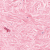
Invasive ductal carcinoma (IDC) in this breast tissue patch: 0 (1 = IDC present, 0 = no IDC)